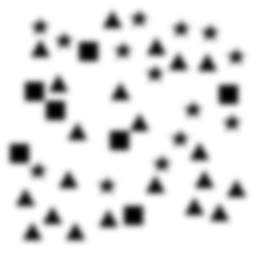
Squares: 7
Triangles: 21
Stars: 14
Total shapes: 42